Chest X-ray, PA view. Patient: 44 years old, sex F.
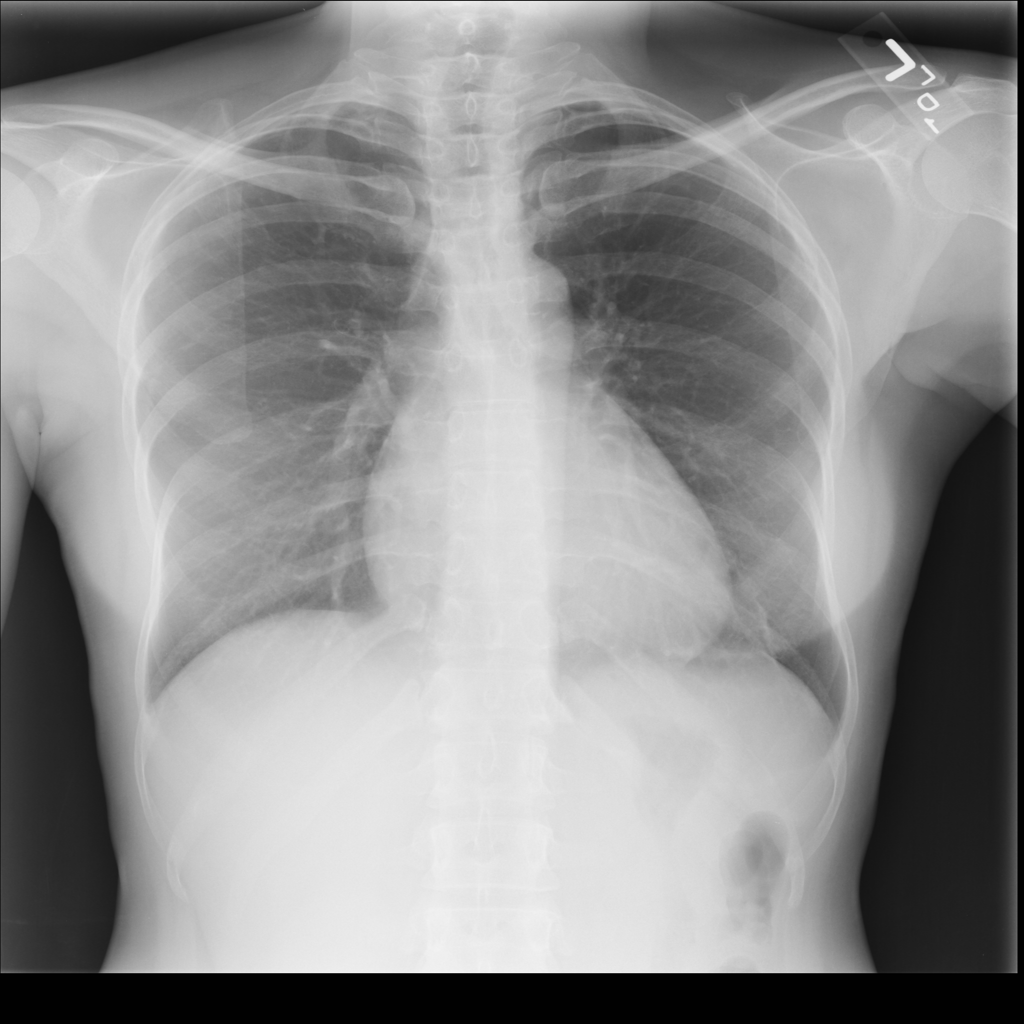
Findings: No Finding